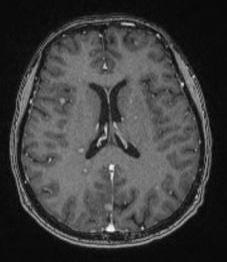
Label: notumor